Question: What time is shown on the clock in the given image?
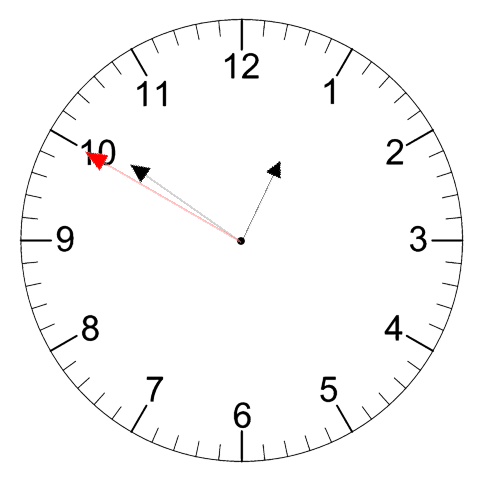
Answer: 12:50:50